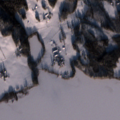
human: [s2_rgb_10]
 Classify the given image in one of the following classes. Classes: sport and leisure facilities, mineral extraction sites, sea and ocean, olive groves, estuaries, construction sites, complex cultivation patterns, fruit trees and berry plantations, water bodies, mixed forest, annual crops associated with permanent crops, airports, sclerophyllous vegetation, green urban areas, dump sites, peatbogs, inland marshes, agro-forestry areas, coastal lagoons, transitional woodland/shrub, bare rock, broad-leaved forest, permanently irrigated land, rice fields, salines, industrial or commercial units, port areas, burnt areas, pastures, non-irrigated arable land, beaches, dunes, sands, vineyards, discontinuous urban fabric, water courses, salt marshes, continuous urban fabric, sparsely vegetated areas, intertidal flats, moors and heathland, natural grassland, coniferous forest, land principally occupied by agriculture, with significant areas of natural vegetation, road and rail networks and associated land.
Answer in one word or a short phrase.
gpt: land principally occupied by agriculture, with significant areas of natural vegetation, coniferous forest, mixed forest, water bodies